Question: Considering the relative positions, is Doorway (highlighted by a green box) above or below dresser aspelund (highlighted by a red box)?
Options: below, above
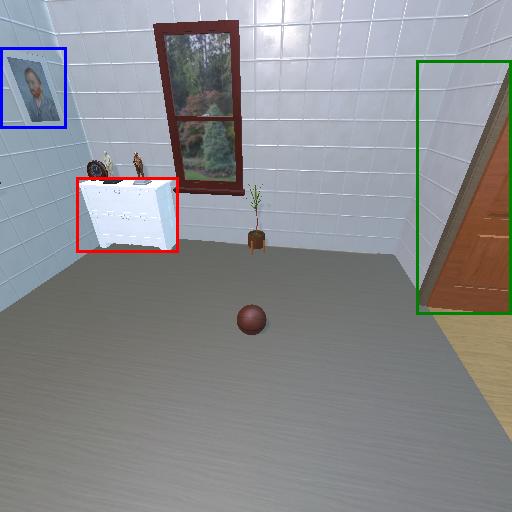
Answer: below